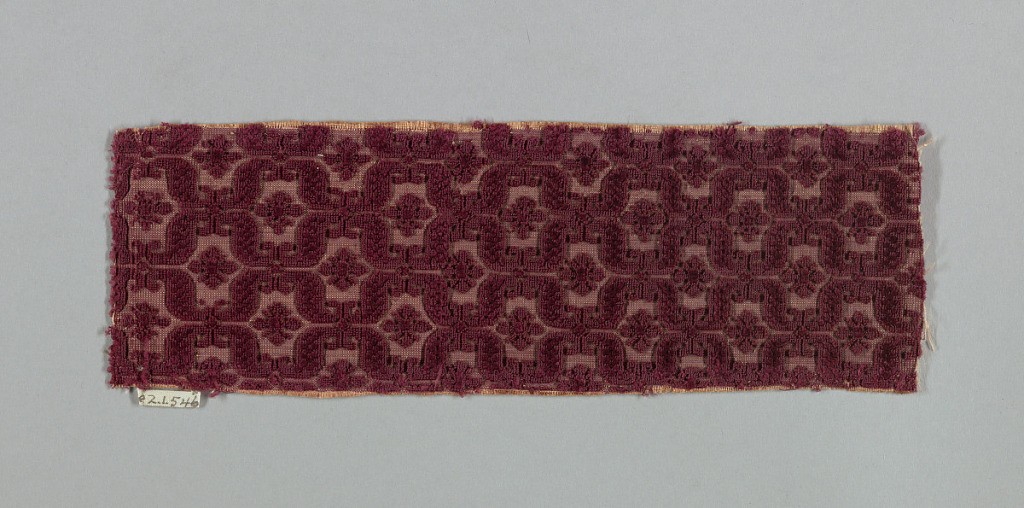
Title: Fragment
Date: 19th century
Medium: silk Technique: supplementary warp forming cut and uncut raised pile in plain weave foundation
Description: Trellis pattern with starts in red.